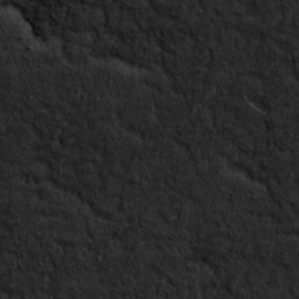
Label: non_frost